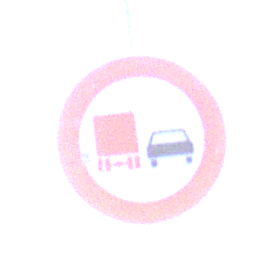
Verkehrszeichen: UeberholverbotKraftfahrzeuge
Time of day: SunriseSunset
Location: Outdoor (Nature)
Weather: Clear
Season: NotSpecified
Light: Natural